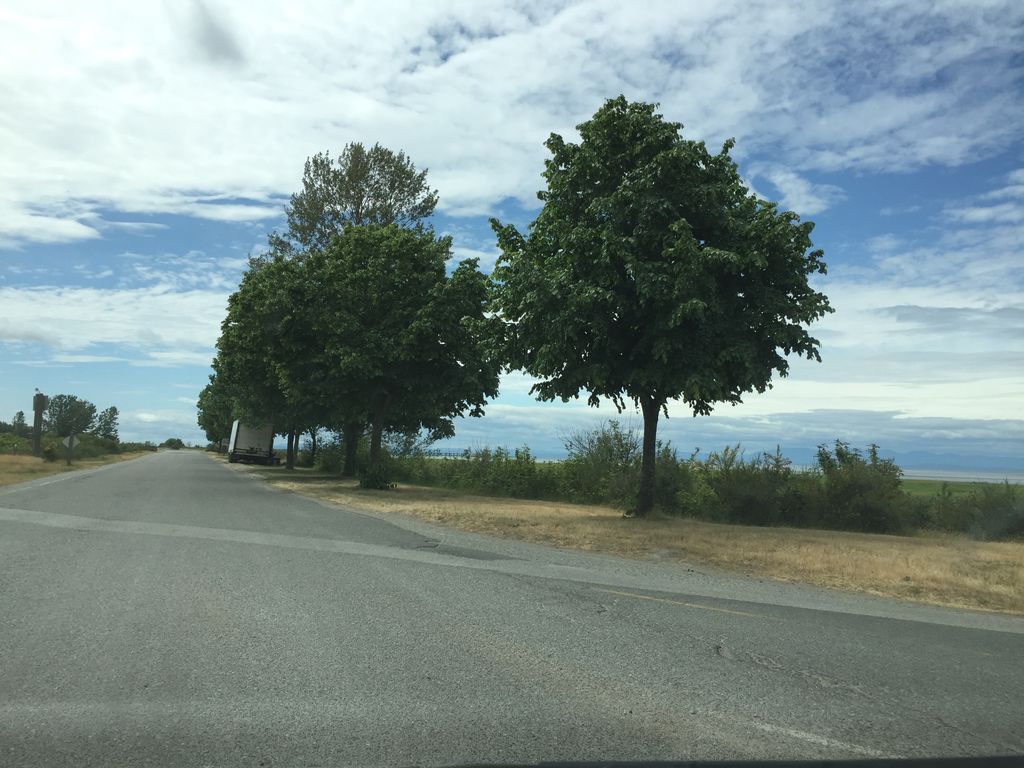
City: vancouver